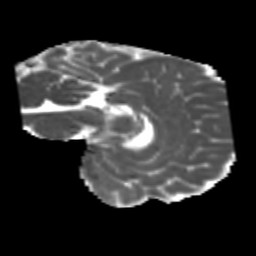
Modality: MD
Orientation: sagittal
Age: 26
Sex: male
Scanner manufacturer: siemens
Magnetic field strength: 3 T
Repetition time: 1.8 s
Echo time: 0.07 s